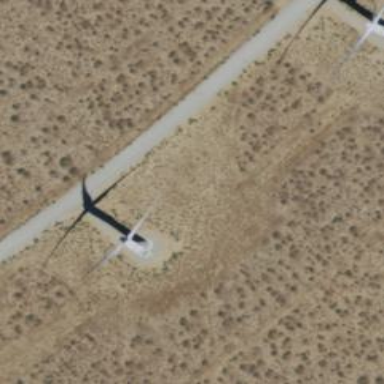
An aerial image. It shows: Wind generator powered by Vestas horizontal axis wind turbine.